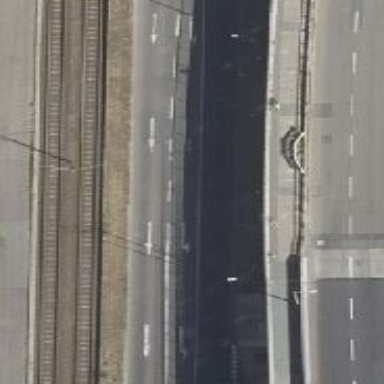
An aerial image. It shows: Secondary road with asphalt surface and separate sidewalk.